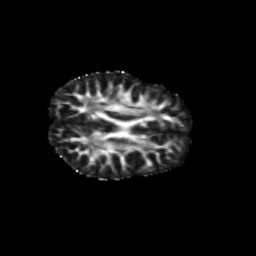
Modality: FA
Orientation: axial
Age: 11
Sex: female
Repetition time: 9.512 s
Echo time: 0.089 s